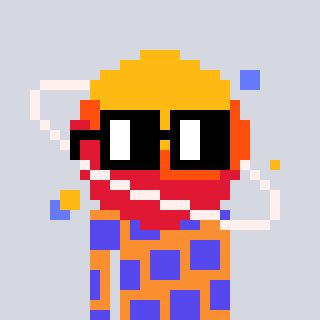
a pixel art character with square black glasses, a saturn-shaped head and a orange-colored body on a cool background